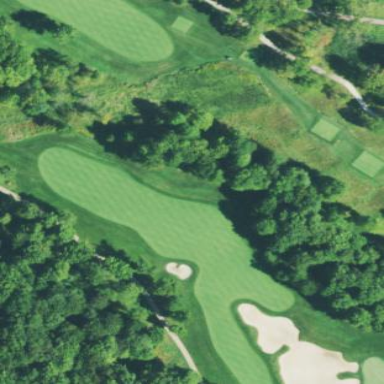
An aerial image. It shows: Scenic golf fairway.